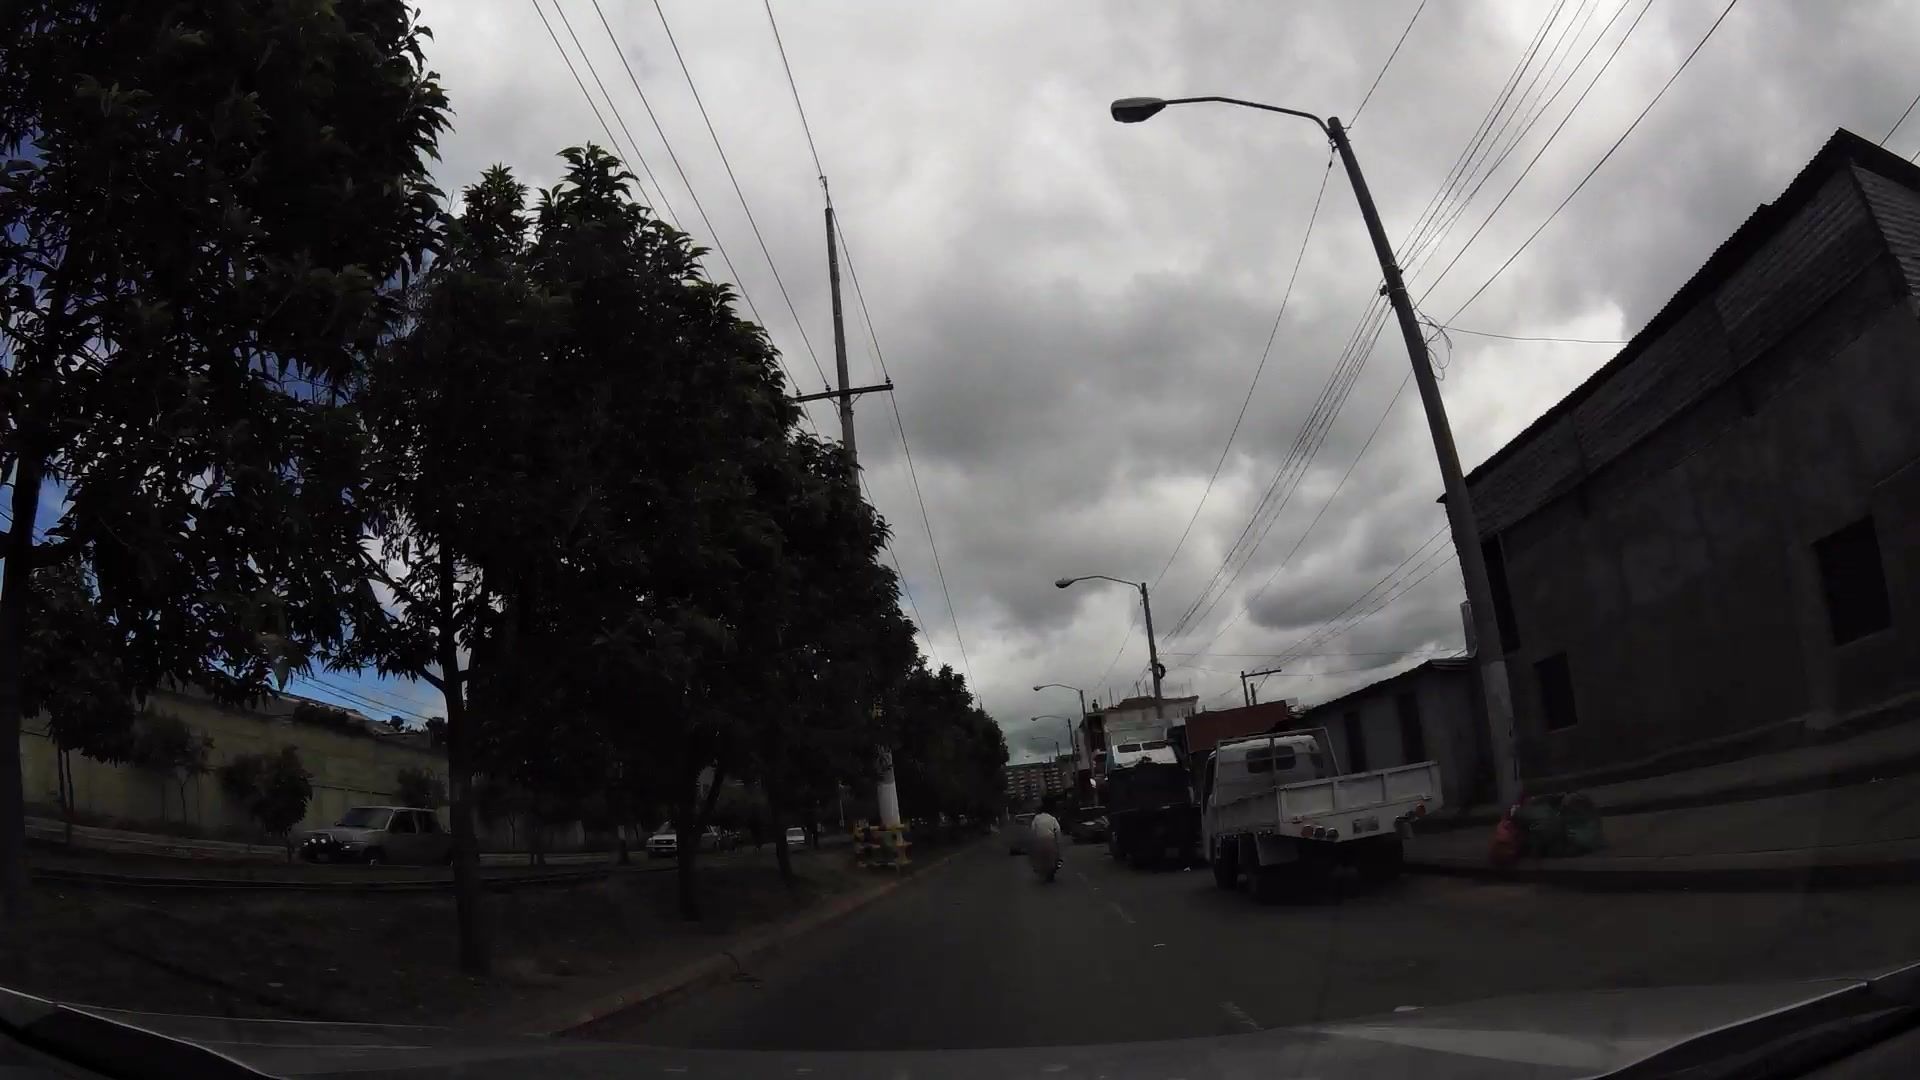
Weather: cloudy
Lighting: day
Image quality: good
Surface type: driving surface
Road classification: tertiary, primary
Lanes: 2
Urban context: urban centre
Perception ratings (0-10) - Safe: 2.67, Lively: 2.72, Beautiful: 2.92, Boring: 2.82, Depressing: 4.74, Wealthy: 0.43